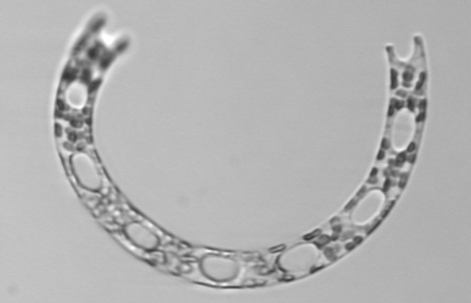
Label: Eucampia